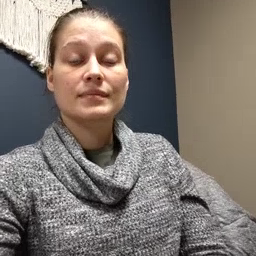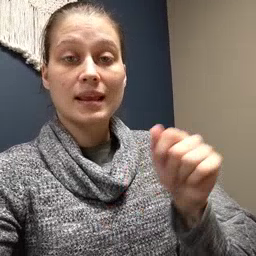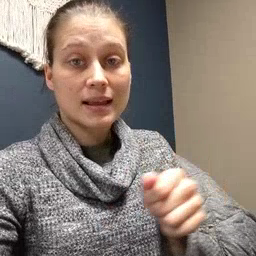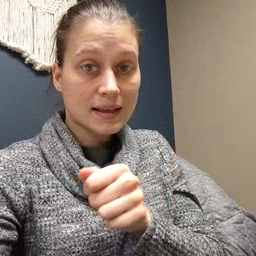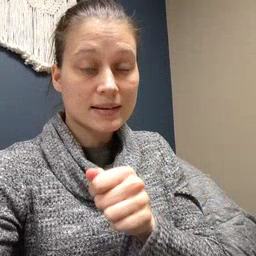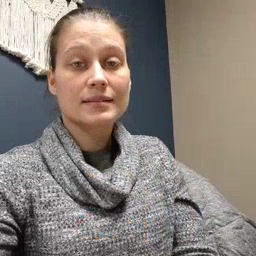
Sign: hide